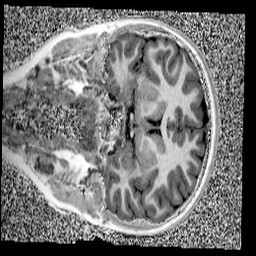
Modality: UNIT1
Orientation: coronal
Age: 13
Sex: female
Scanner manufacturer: siemens
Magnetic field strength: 3 T
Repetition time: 4 s
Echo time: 0.00299 s